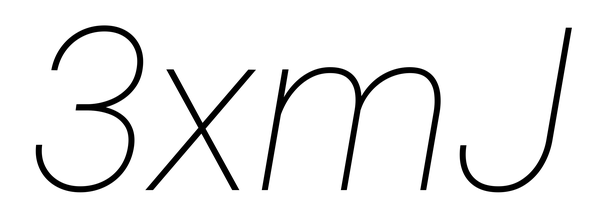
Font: Roboto-Italic_Thin_Italic